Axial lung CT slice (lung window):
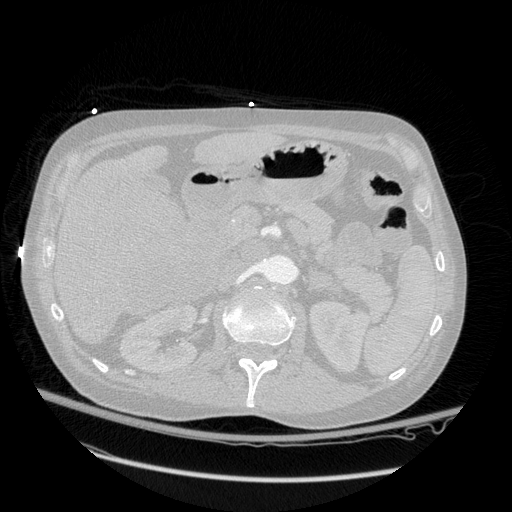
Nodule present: no